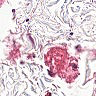
Metastatic tissue present: no